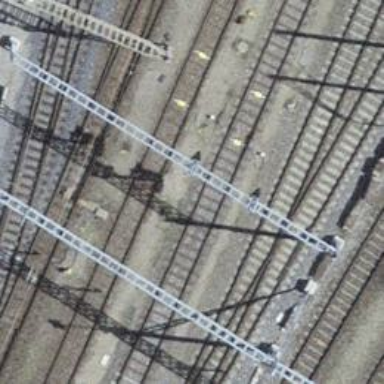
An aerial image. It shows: Railway signal.